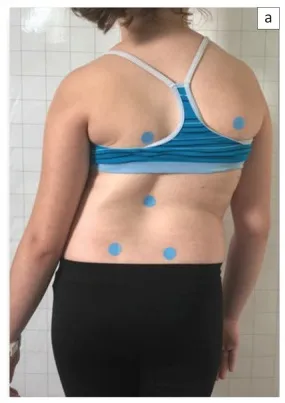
Clinical aspects of the patient during the follow-up. Initial finding (November 2019).
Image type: medical_photograph (skin_photograph)